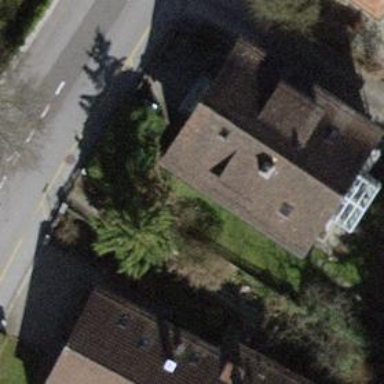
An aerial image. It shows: Building with tile roof.